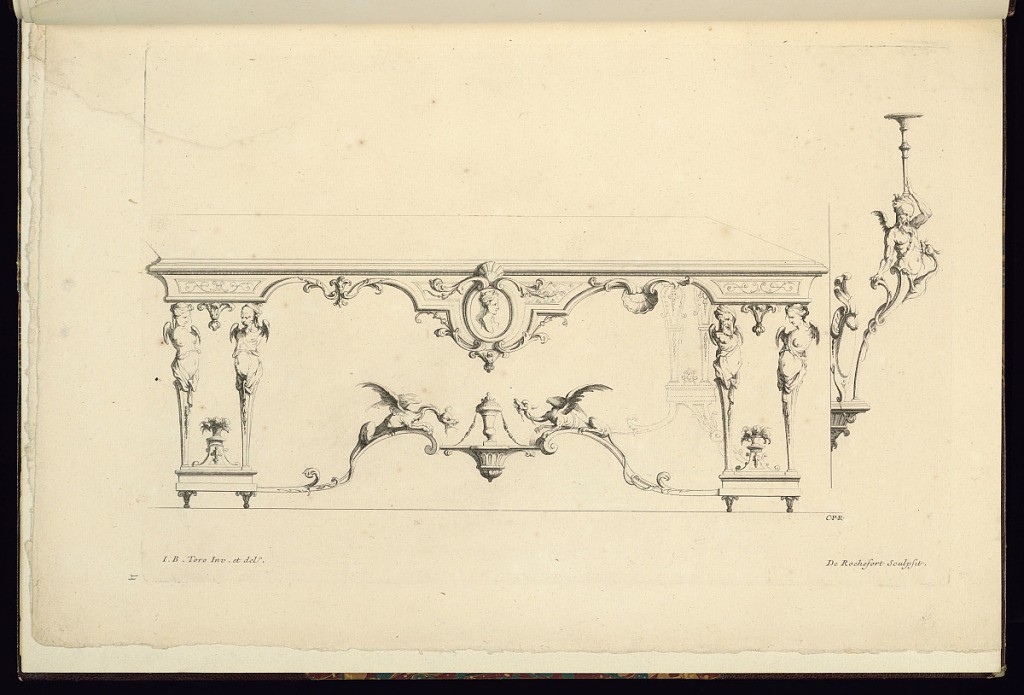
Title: Table and Wall Bracket Designs
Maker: Jean-Bernard Turreau, French, 1672 - 1731
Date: ca. 1716
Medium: Etching on laid paper
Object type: Print
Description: Table (center) and wall bracket (right) designs featuring dragons, vase, roundel profile portrait, shells, diaper, and rosette pattern, scrolling leaves (rinceaux), fleurons, flowers, herms, cartouche, feathers, and fluting. The plate is signed.